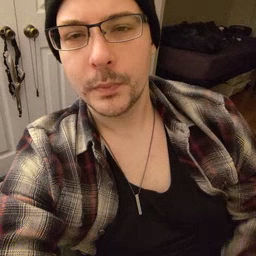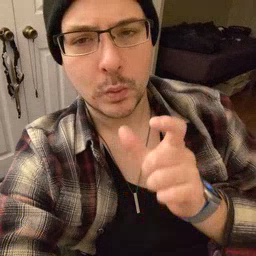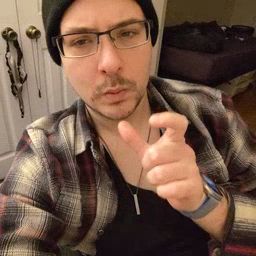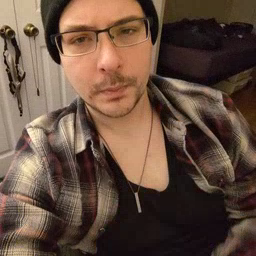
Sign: who